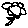
Label: flower